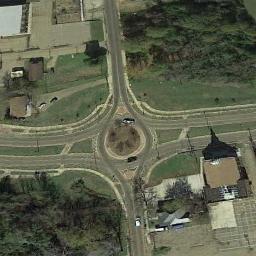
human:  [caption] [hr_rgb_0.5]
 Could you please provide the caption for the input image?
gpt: The roundabout with four exits and entrances is surrounded by some houses and forests .

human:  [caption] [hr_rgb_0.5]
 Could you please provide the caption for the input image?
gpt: The roundabout is on the grass next to trees and buildings .

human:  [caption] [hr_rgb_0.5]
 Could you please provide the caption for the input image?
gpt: There are several moving vehicles on the road at the roundabout, There are several buildings and some trees and some lawns around the roundabout .

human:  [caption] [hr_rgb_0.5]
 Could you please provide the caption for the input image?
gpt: There are many trees around the roundabout .

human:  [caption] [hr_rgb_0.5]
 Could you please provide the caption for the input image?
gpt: There are some buildings and green lawns beside the roundabout .